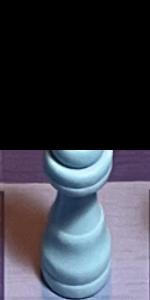
Label: Queen_White